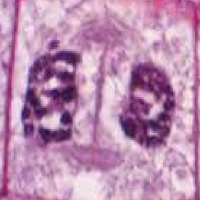
Label: telophase